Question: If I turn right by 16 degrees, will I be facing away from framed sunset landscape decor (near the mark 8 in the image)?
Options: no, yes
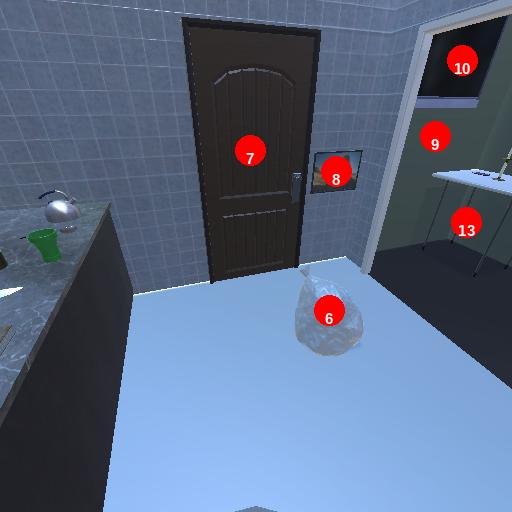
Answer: no